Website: lowes
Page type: cart
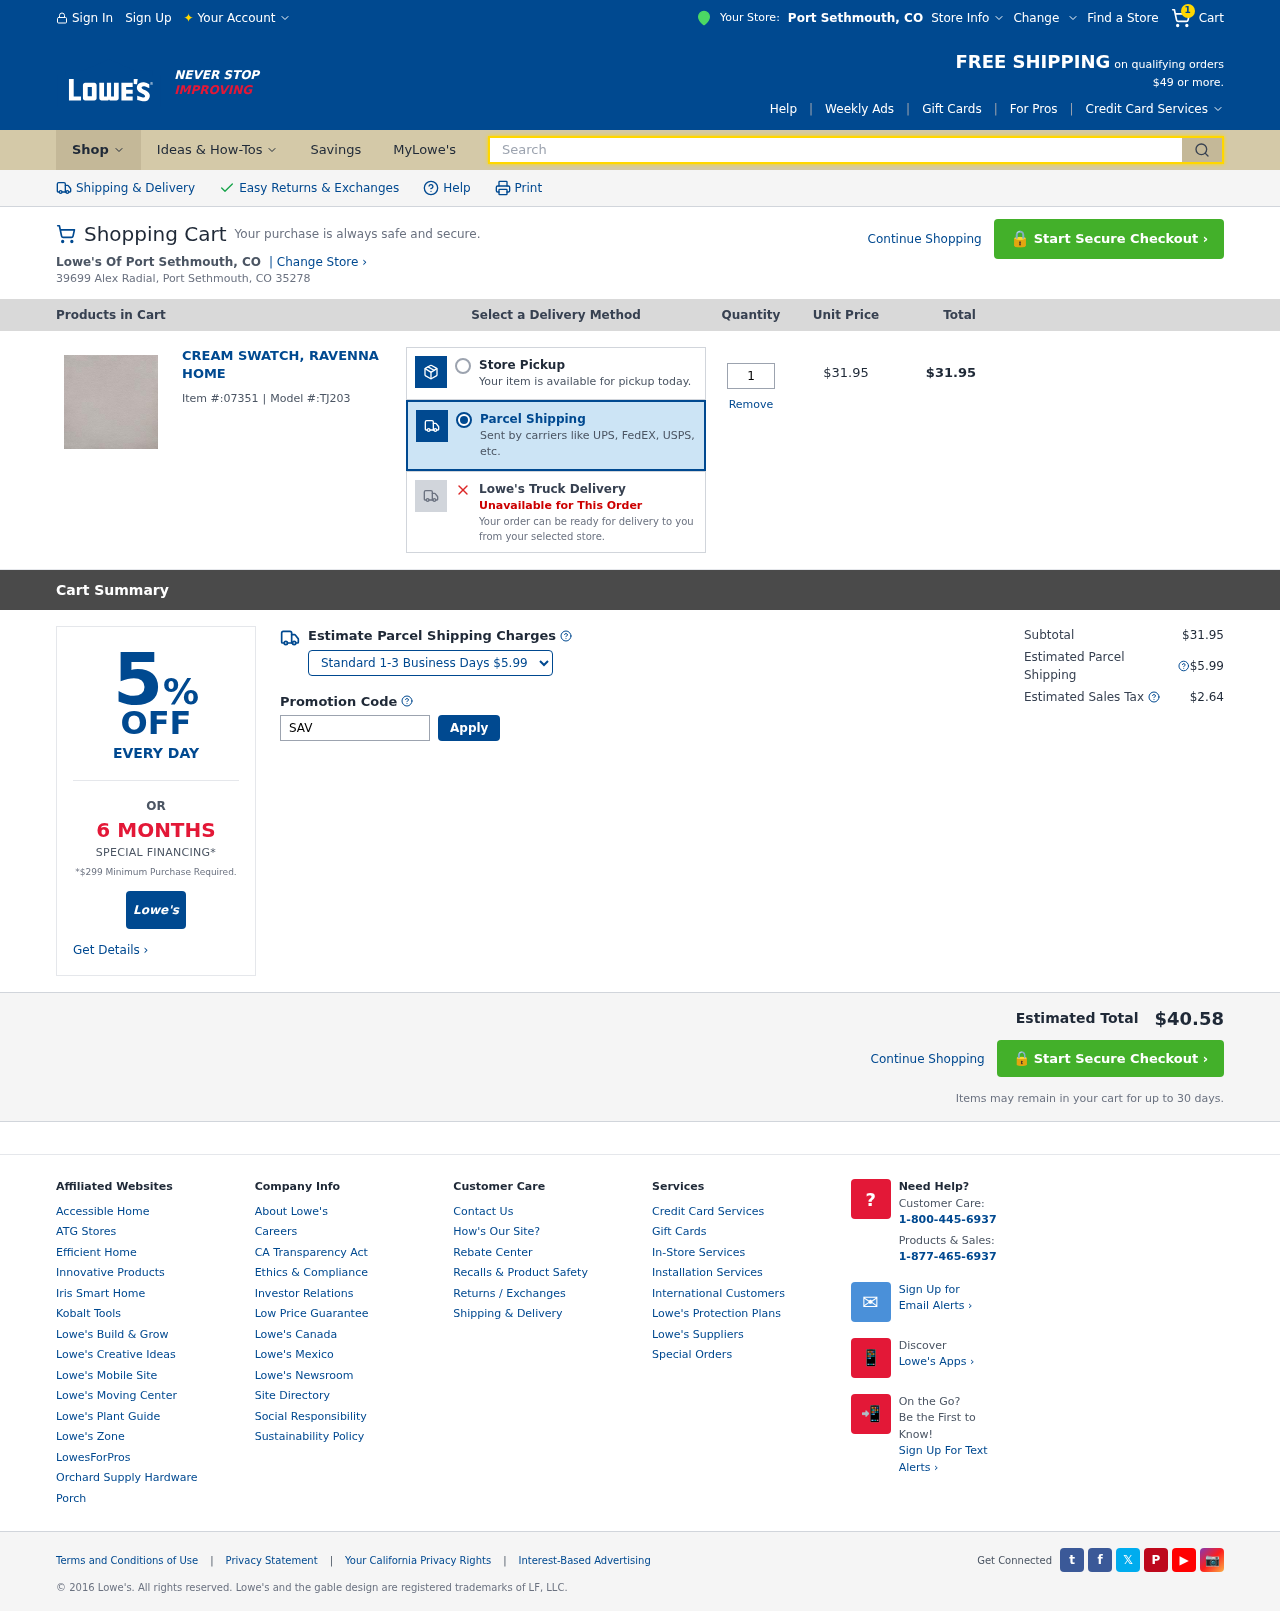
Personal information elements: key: PII_CITY
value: Port Sethmouth
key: PII_STATE_ABBR
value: CO
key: PII_STREET
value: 39699 Alex Radial
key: PII_CITY_STATE_ZIP
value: Port Sethmouth, CO 35278
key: PII_PROMO_CODE
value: SAVE66
Product elements: key: PRODUCT1_NAME
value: Cream Swatch, Ravenna Home
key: PRODUCT1_PRICE
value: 31.95
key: PRODUCT1_QUANTITY
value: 1
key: PRODUCT1_ITEM_ID
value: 07351
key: PRODUCT1_MODEL_ID
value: TJ203
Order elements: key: ORDER_NUM_ITEMS
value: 1
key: ORDER_ITEM_TOTAL
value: $31.95
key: ORDER_SUBTOTAL
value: $31.95
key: ORDER_SHIPPING_COST
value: $5.99
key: ORDER_TAX
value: $2.64
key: ORDER_TOTAL
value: $40.58
Search elements: key: HEADER_SEARCH
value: Search